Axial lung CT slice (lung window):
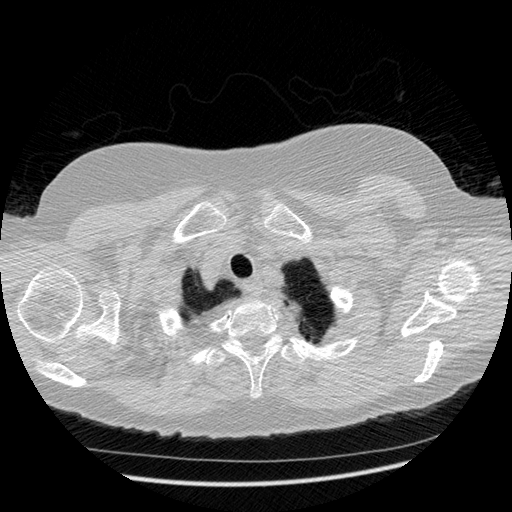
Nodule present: no